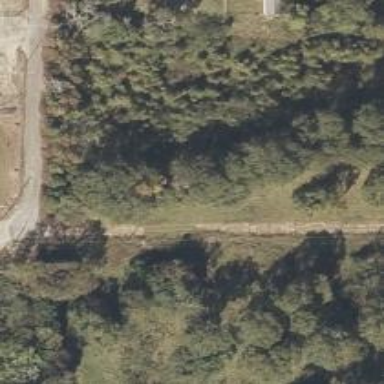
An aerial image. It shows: Disused railway spur.